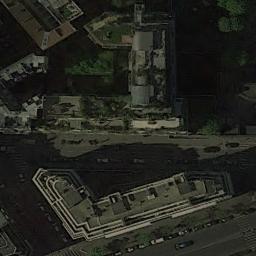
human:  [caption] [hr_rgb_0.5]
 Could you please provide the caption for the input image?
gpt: There is only one tall building in the picture .

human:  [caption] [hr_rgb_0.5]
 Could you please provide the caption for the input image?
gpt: The commercial area is near the road with many cars .

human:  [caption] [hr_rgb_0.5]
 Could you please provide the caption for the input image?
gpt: In a business district there are several tall buildings of different shapes and several roads with many cars and many trees .

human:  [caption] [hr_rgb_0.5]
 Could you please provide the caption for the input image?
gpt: There are some buildings on a commercial area .

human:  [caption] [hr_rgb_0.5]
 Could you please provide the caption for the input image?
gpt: A commercial area has some buildings of different shapes and some roads go through the commercial area .